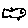
Label: fish